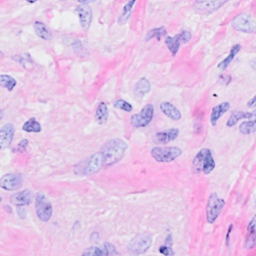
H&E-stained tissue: Breast